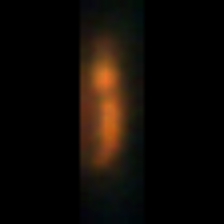
Taxon: Pennate
Group: Diatoms